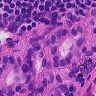
Metastatic tissue present: yes